【题型】解答题　【知识点】解析几何　【难度】easy
已知抛物线$C$: $y^2=2px(p>0)$的焦点为$F$，准线为$l$，记准线$l$与$x$轴的交点为$A$，过$A$作直线交抛物线$C$于$M(x_1,y_1)$，$N(x_2,y_2)(x_2>x_1)$两点.

(1) 若$x_1+x_2=2p$，求$|MF|+|NF|$的值；

(2) 若$M$是线段$AN$的中点，求直线$MN$的方程；

(3) 若$P$，$Q$是准线$l$上关于$x$轴对称的两点，问直线$PM$与$QN$的交点是否在一条定直线上？请说明理由.
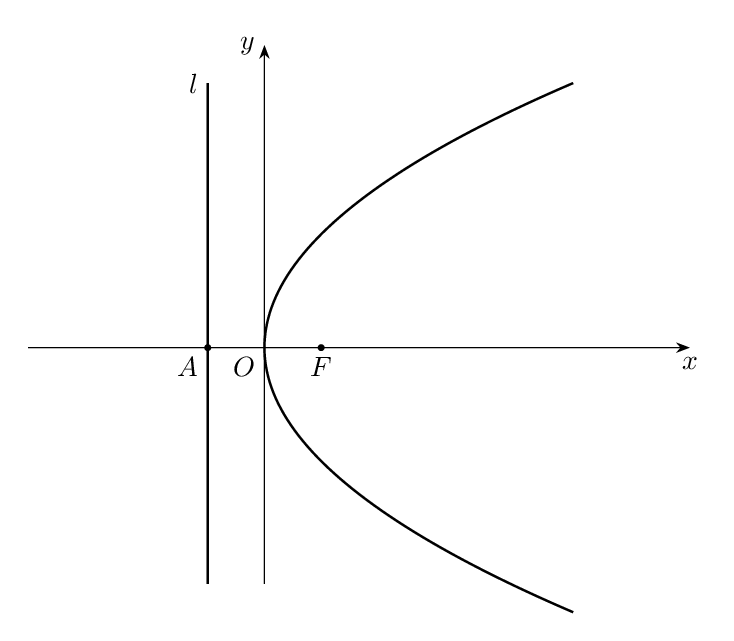
【解答】
\vspace{8pt}
\textbf{【详解】}
(1) 根据题意，得

因为抛物线$C$: $y^2=2px(p>0)$，所以准线$l$: $x=-\dfrac{p}{2}$，

所以$|MF|+|NF|=x_1+\dfrac{p}{2}+x_2+\dfrac{p}{2}=3p$；

(2) 由题意可知，直线$MN$的斜率不为$0$，故设直线$MN$的方程$x=my-\dfrac{p}{2}$，

联立$y^2=2px(p>0)$，消去$x$，可得$y^2-2mpy+p^2=0$，

所以$\Delta=4m^2p^2-4p^2>0$，即$m^2-1>0$，$y_1+y_2=2mp$，$y_1y_2=p^2$，

而$M$是线段$AN$的中点，所以$y_1=\dfrac{y_2}{2}$，故$\dfrac{y_2}{2}\cdot y_2=p^2$，

解得$y_1=\dfrac{\sqrt{2}}{2}p$，$y_2=\sqrt{2}p$，故$\dfrac{\sqrt{2}}{2}p+\sqrt{2}p=2mp$，解得$m=\dfrac{3\sqrt{2}}{4}$，

所以直线$MN$的方程为$x=\dfrac{3\sqrt{2}}{4}y-\dfrac{p}{2}$，即$4x-3\sqrt{2}y+2p=0$；

(3) 直线$MN$的方程$x=my-\dfrac{p}{2}$，设$P\left(-\dfrac{p}{2},y_0\right)$，$Q\left(-\dfrac{p}{2},-y_0\right)(y_0\neq0)$，

则$PM$: $y=\dfrac{y_1-y_0}{x_1+\dfrac{p}{2}}\left(x+\dfrac{p}{2}\right)+y_0=\dfrac{y_1-y_0}{my_1}\left(x+\dfrac{p}{2}\right)+y_0$，

$QN$: $y=\dfrac{y_2+y_0}{x_2+\dfrac{p}{2}}\left(x+\dfrac{p}{2}\right)-y_0=\dfrac{y_2+y_0}{my_2}\left(x+\dfrac{p}{2}\right)-y_0$，

联立消去$y$可得：$\dfrac{y_1-y_0}{my_1}\left(x+\dfrac{p}{2}\right)+y_0=\dfrac{y_2+y_0}{my_2}\left(x+\dfrac{p}{2}\right)-y_0$，

即$y_2(y_1-y_0)\left(x+\dfrac{p}{2}\right)+my_1y_2y_0=y_1(y_2+y_0)\left(x+\dfrac{p}{2}\right)-my_1y_2y_0$，
整理得：$(y_1+y_2)\left(x+\dfrac{p}{2}\right)=2my_1y_2$，

将$y_1+y_2=2mp$，$y_1y_2=p^2$代入得$2mp\left(x+\dfrac{p}{2}\right)=2mp^2$，故$x=\dfrac{p}{2}$，

所以直线$PM$与$QN$的交点在定直线$x=\dfrac{p}{2}$上.